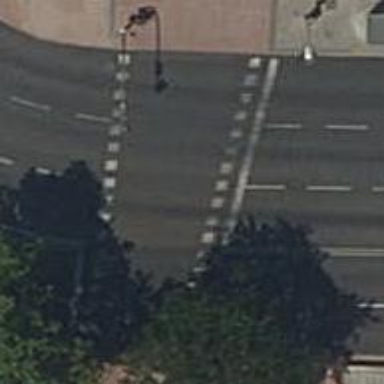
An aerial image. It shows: Traffic signals at road crossing.